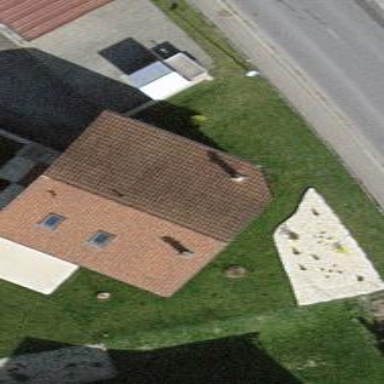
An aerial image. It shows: Simple and straightforward house.